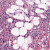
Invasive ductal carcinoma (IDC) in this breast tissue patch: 0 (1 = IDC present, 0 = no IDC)